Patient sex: F
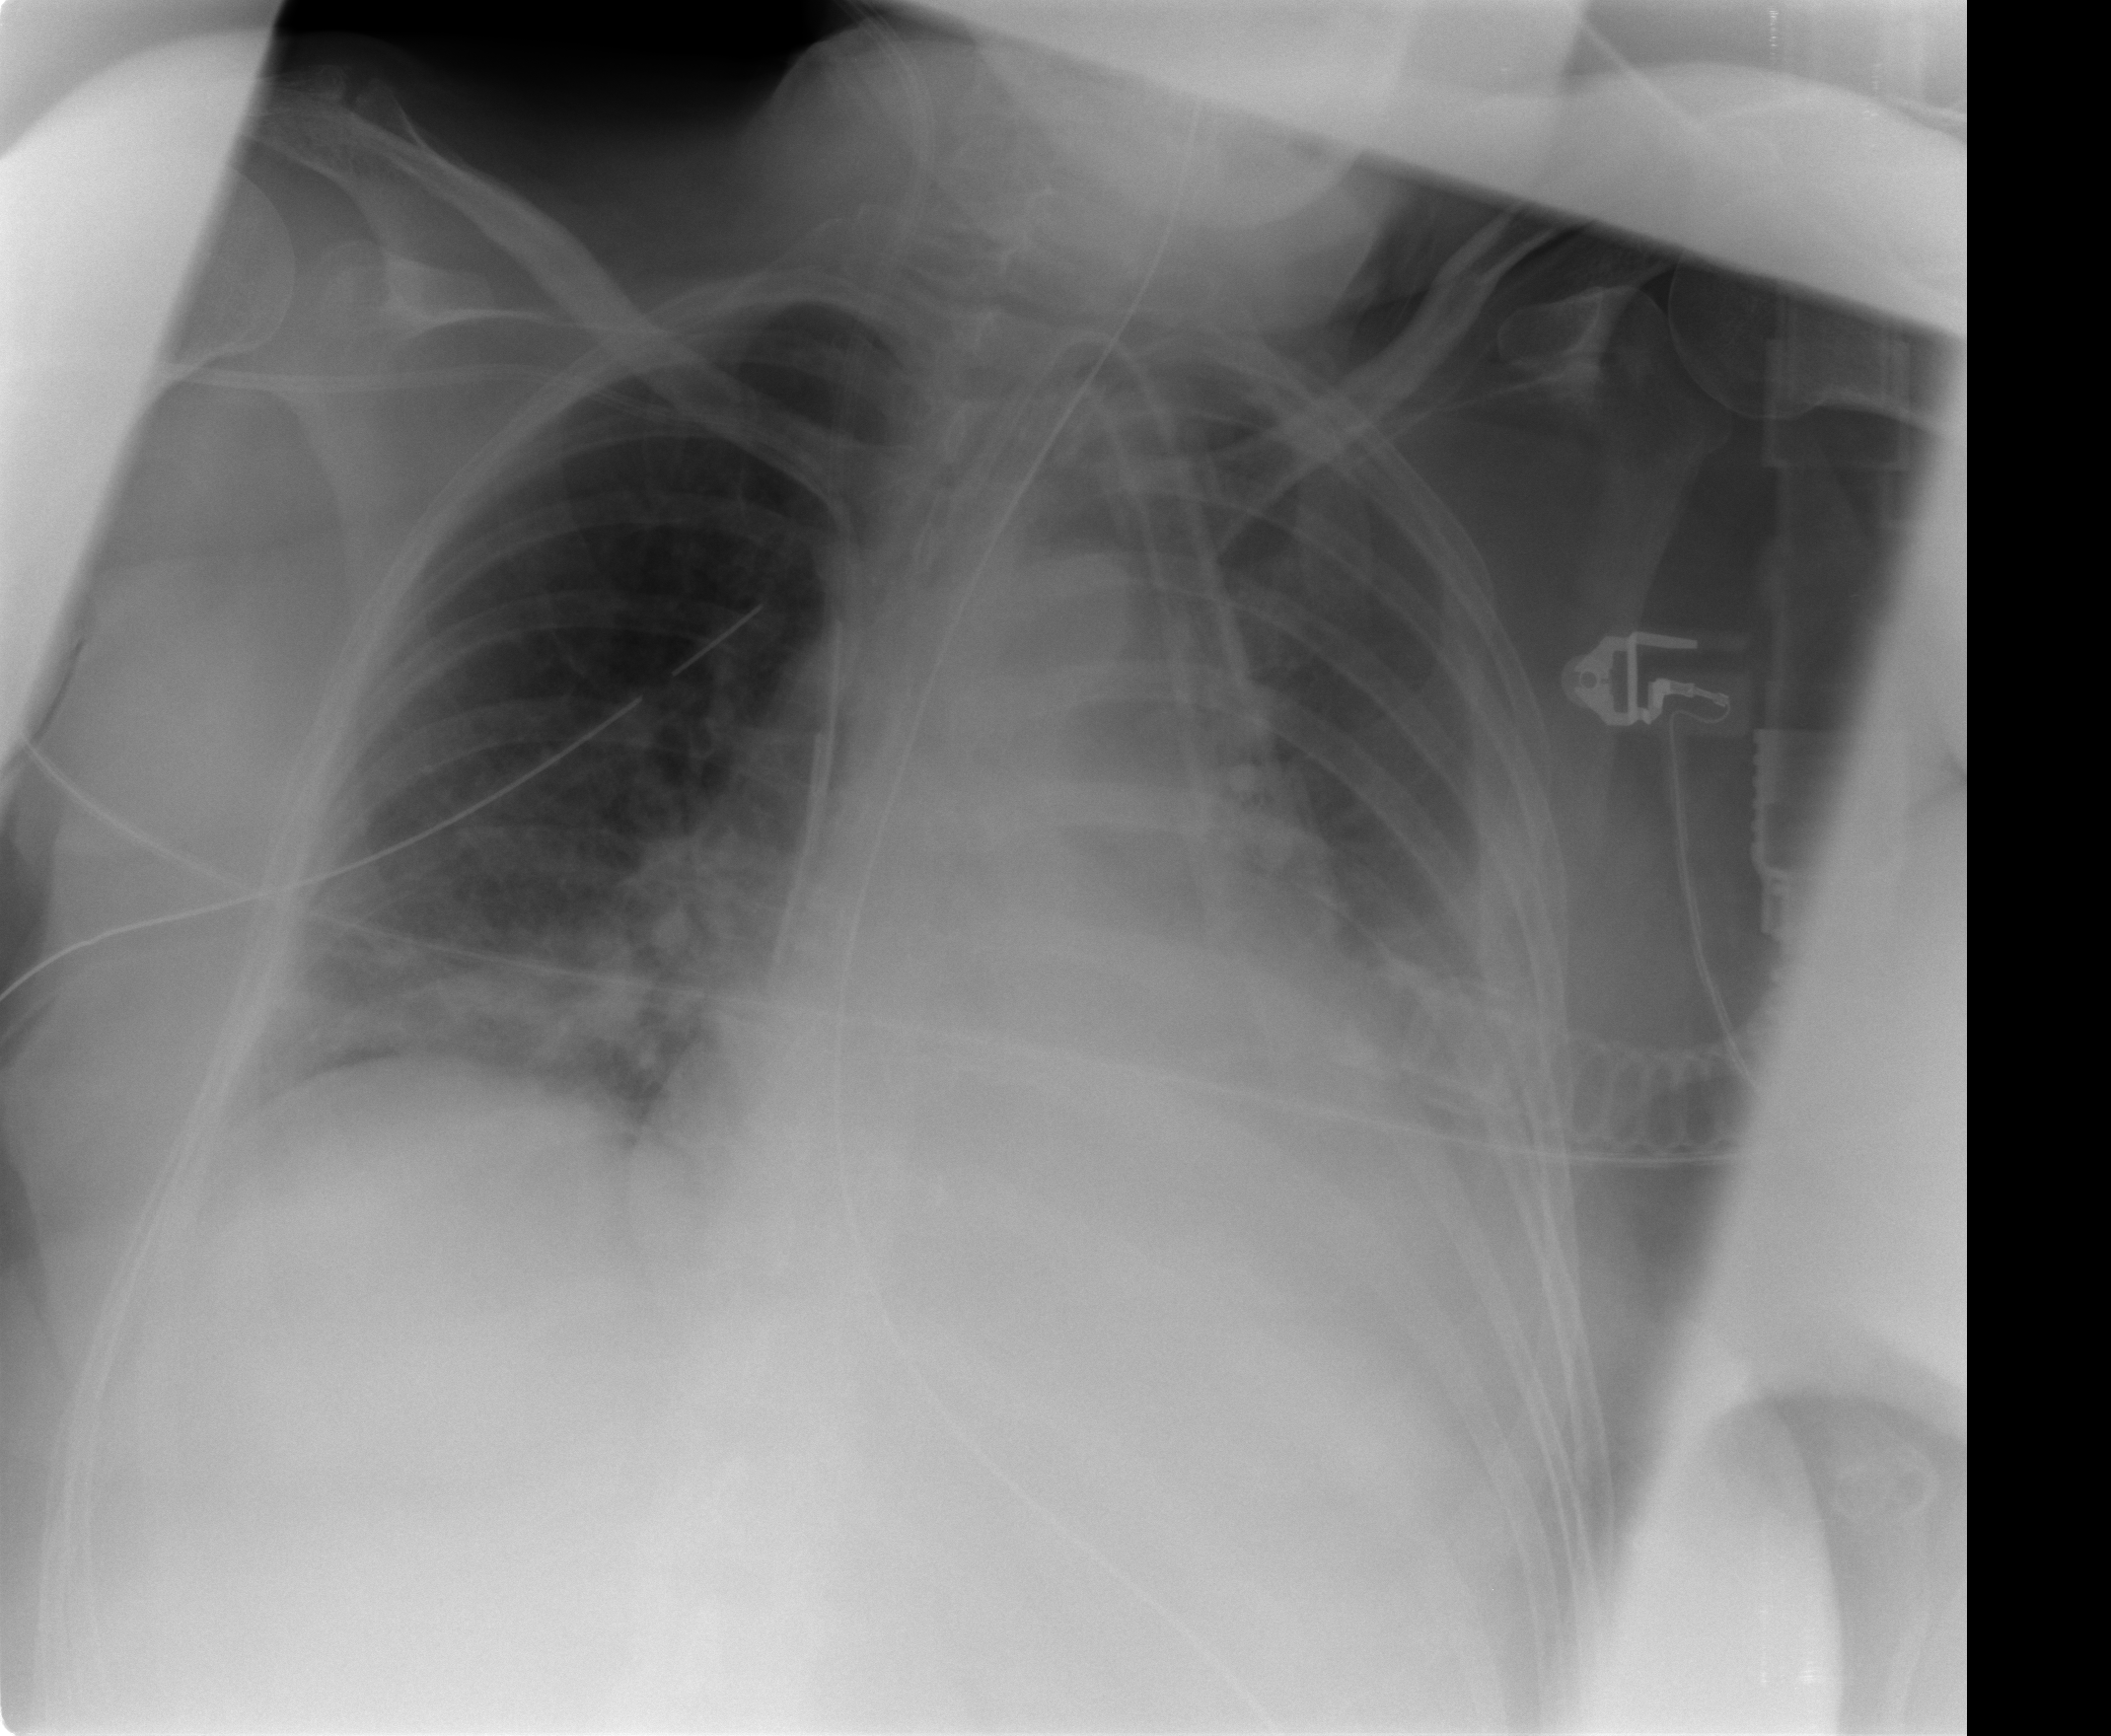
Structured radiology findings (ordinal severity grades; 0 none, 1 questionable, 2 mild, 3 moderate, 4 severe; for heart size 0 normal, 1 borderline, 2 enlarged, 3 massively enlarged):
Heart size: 2
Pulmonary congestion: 1
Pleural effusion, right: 2
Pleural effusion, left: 3
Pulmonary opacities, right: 2
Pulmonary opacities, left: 0
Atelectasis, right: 0
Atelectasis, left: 2